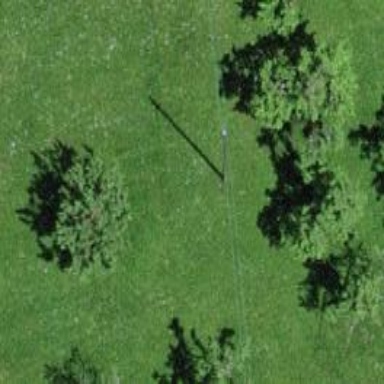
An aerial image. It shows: Minor power line.